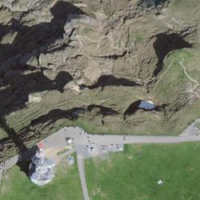
EUNIS habitat code: 31
Species observed at this site:
Corvus corone
Anthus spinoletta
Prunella modularis
Prunella collaris
Gentianella campestris
Sylvia atricapilla
Phylloscopus collybita
Phoenicurus ochruros
Garrulus glandarius
Falco tinnunculus
Corvus corax
Periparus ater
Phyteuma orbiculare
Dryas octopetala
Linaria cannabina
Accipiter gentilis
Troglodytes troglodytes
Bistorta vivipara
Fringilla coelebs
Carduelis carduelis
Papilio machaon
Vanessa cardui
Hirundo rustica
Phylloscopus trochilus